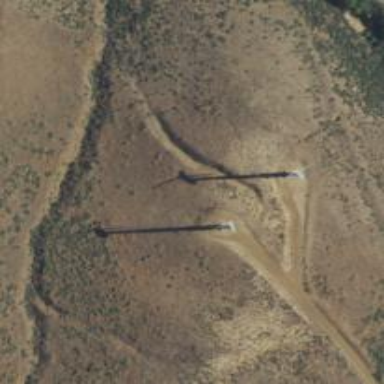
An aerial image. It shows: Wind power generator.